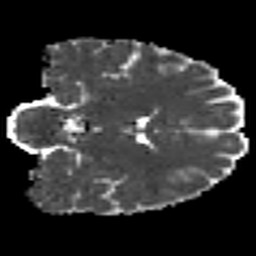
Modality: MD
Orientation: coronal
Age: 23
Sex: female
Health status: ill
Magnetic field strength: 3 T
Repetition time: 9 s
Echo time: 0.093 s